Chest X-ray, PA view. Patient: 36 years old, sex M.
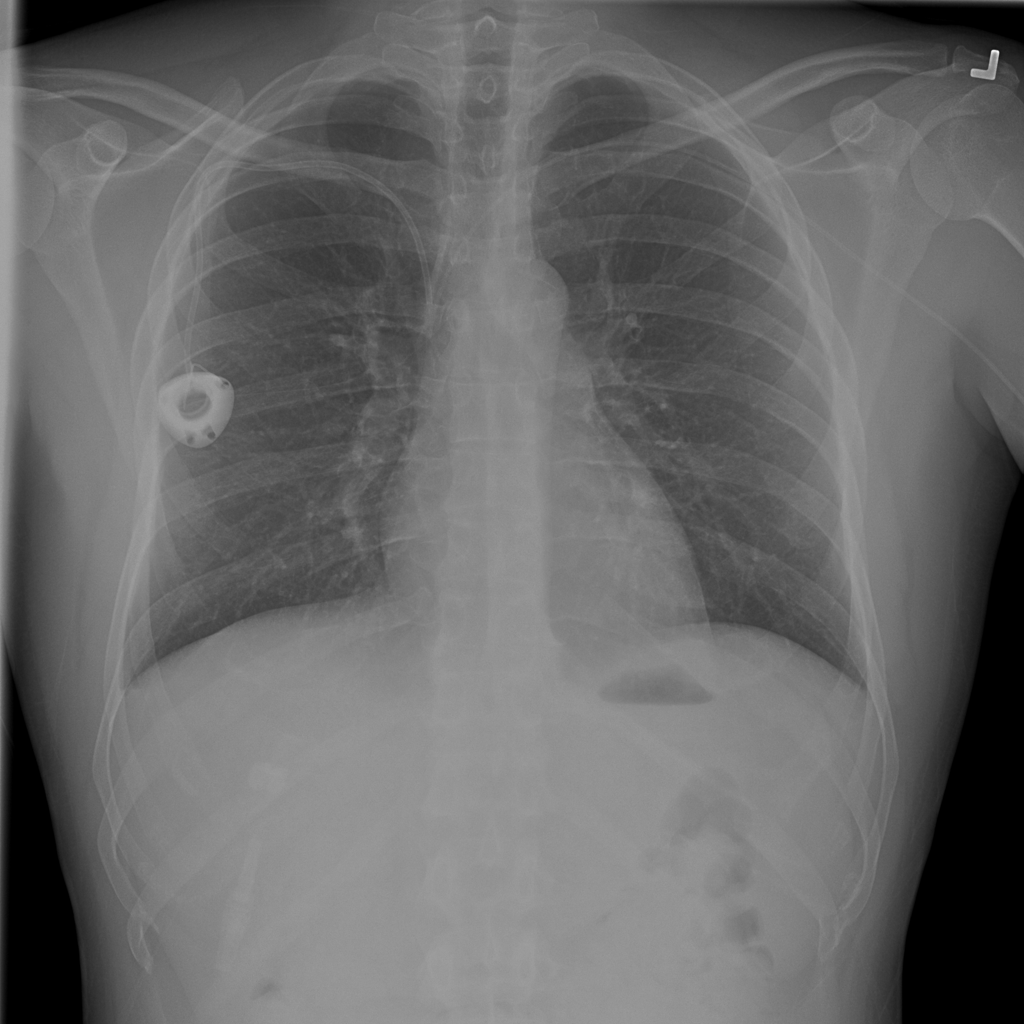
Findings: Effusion